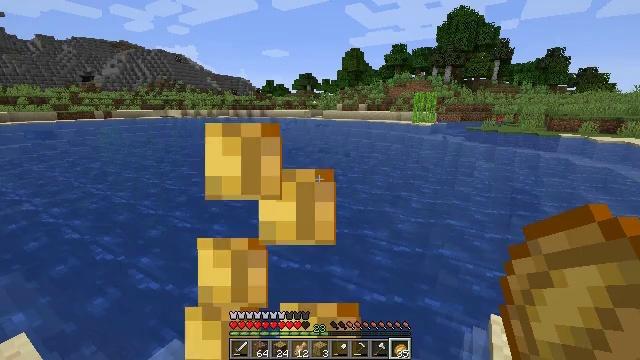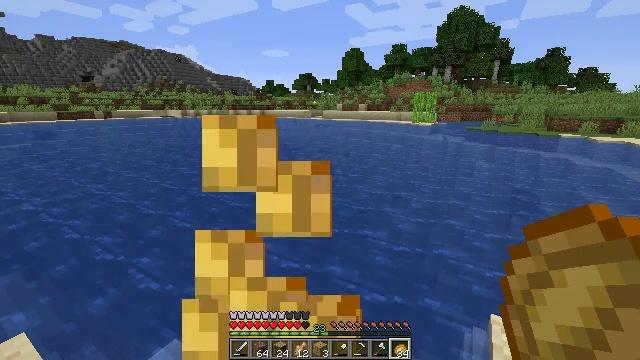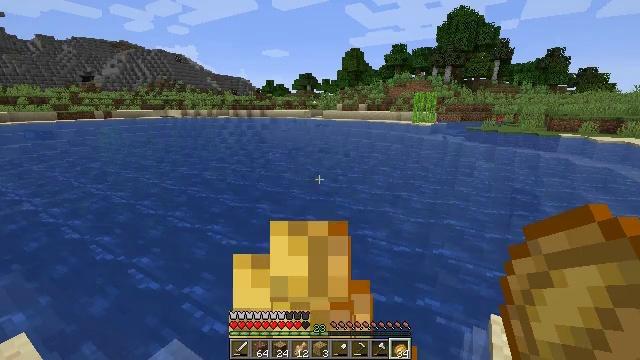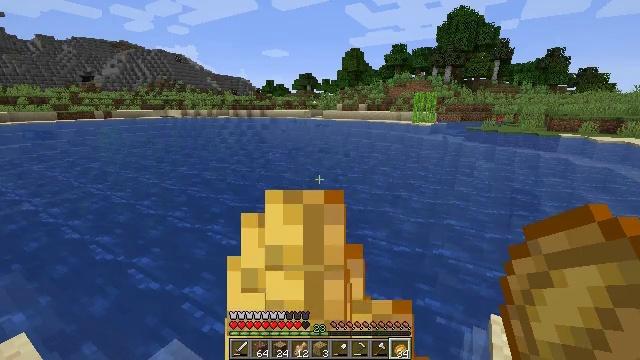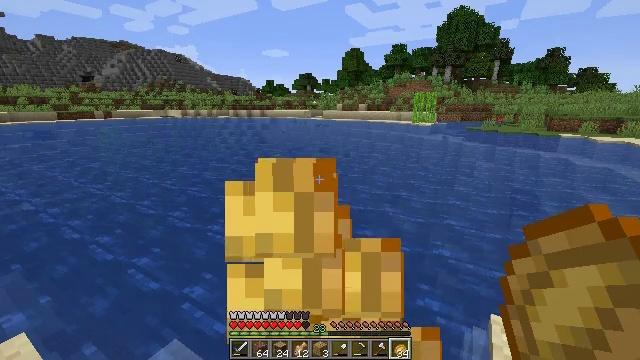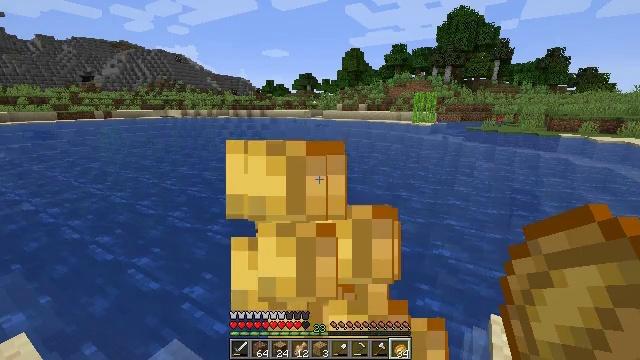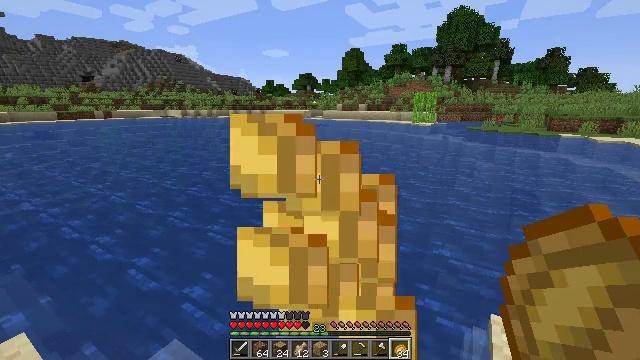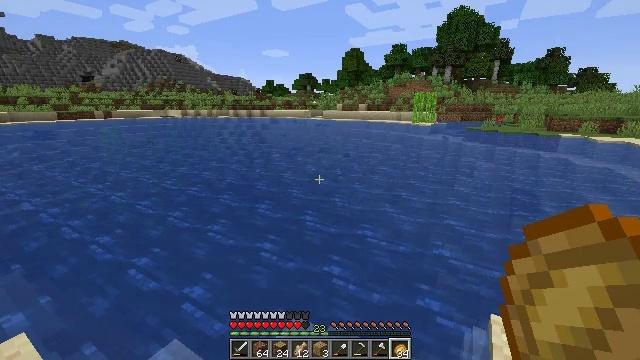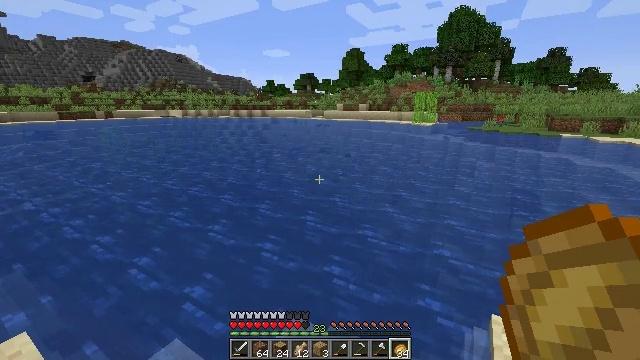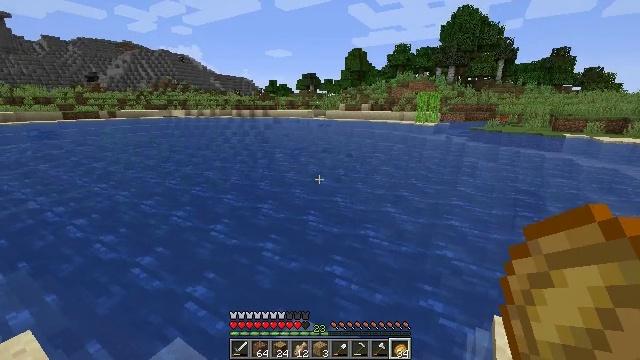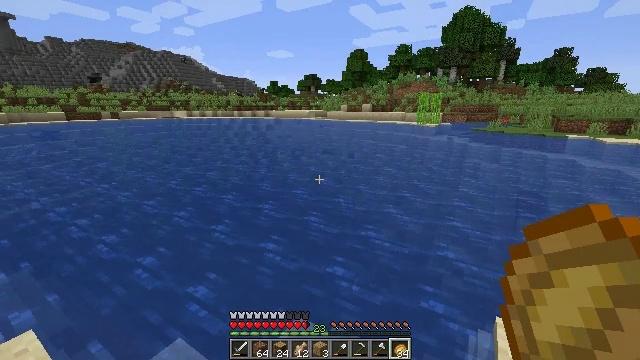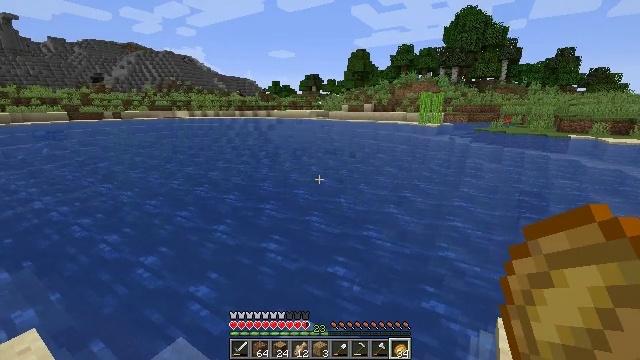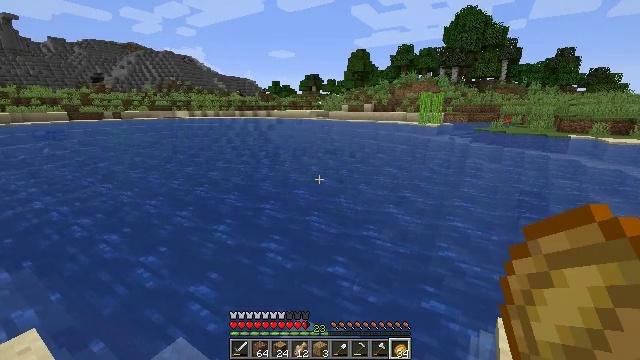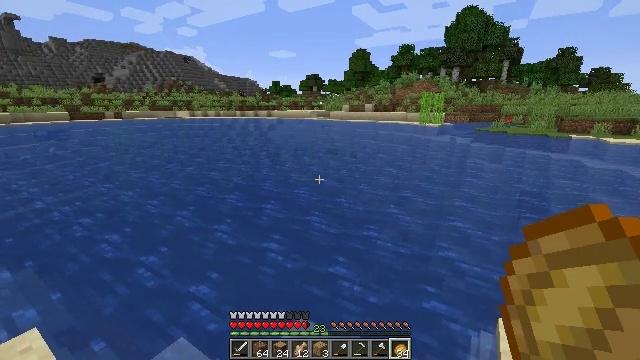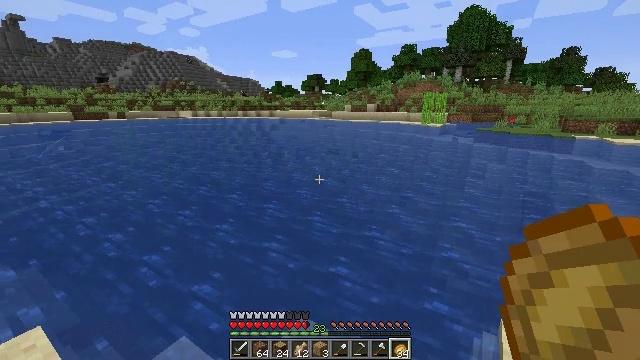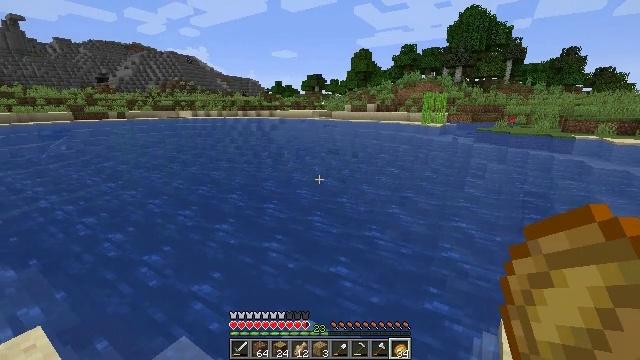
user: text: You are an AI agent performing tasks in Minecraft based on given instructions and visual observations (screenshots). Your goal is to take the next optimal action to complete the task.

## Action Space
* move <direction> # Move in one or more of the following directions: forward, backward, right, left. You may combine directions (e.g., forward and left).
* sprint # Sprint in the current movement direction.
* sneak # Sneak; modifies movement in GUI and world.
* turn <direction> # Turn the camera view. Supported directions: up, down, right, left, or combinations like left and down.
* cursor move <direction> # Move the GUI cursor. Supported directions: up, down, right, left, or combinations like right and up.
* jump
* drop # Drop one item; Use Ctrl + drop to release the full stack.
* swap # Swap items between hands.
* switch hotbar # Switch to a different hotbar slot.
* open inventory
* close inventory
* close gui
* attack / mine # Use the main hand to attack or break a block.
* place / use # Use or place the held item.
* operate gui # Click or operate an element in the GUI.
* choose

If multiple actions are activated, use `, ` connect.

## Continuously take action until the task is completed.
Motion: motion action
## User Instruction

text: Catch and defeat a cod.
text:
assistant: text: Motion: use / place
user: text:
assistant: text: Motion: use / place
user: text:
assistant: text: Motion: use / place
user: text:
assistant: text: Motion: use / place
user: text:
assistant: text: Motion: use / place
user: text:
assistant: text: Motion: use / place
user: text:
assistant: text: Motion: use / place
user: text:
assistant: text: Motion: use / place
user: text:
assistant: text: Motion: use / place
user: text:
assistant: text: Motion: use / place
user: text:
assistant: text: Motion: use / place
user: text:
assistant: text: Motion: use / place
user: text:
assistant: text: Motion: use / place
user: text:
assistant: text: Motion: no_op
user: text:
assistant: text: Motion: no_op
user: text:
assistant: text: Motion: switch to hotbar 1
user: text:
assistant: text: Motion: switch to hotbar 1
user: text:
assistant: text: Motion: switch to hotbar 1
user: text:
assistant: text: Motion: switch to hotbar 1
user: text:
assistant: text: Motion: no_op
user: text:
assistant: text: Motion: move forward
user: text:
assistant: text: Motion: move forward
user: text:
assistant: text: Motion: move forward
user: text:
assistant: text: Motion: no_op
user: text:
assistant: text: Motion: move forward
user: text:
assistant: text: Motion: move forward
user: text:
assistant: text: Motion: move forward
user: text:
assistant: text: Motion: move forward, jump
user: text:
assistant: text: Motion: move forward, jump
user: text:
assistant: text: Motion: move forward, jump